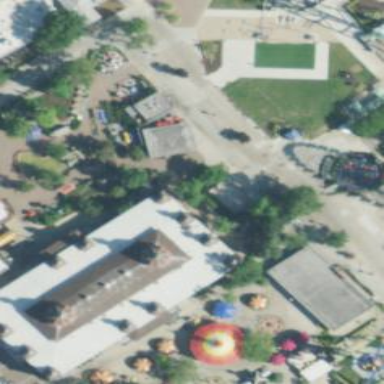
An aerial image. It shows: Amusement arcade building.